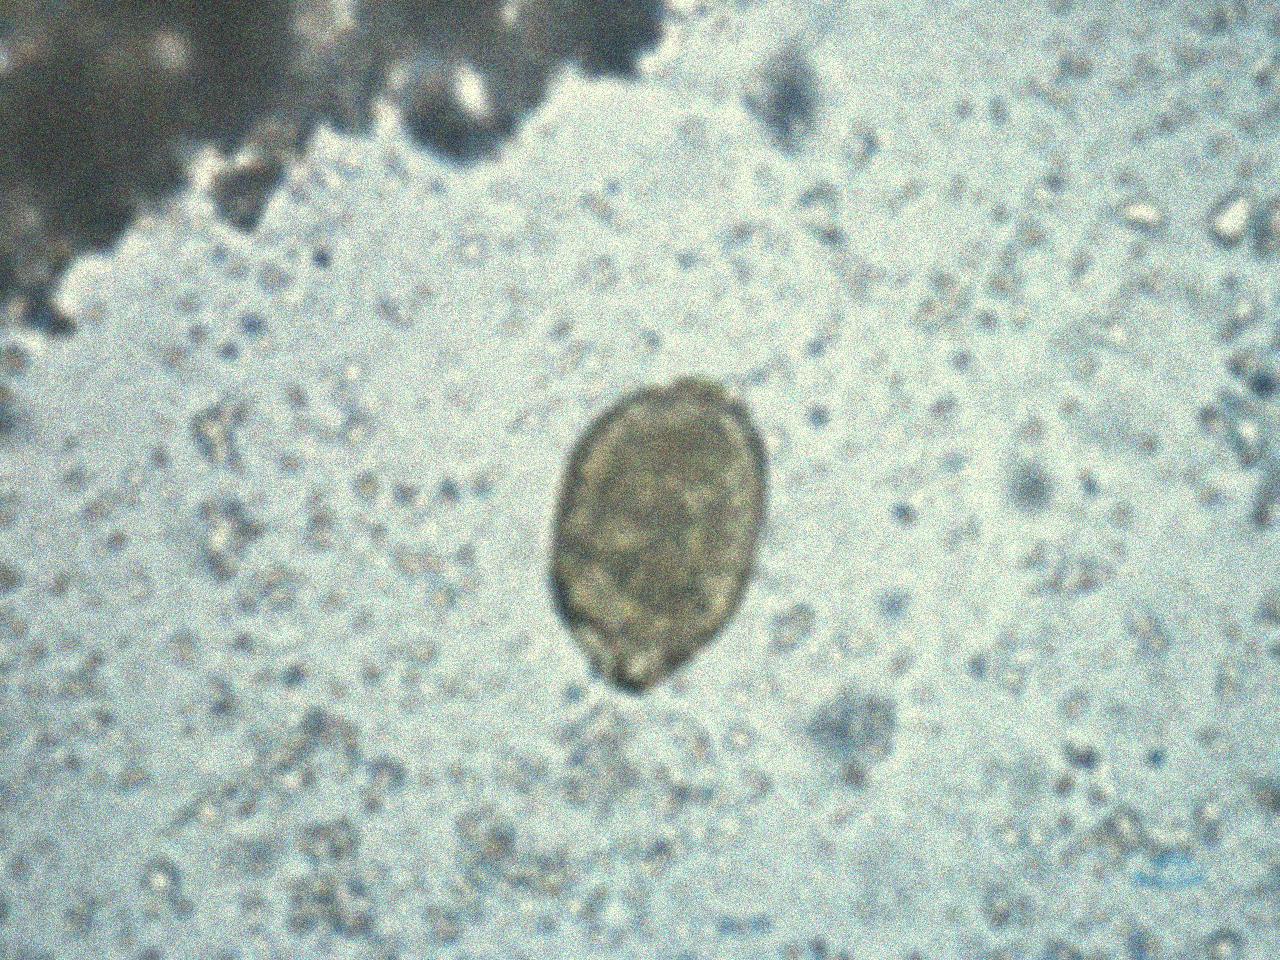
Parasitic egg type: Paragonimus spp